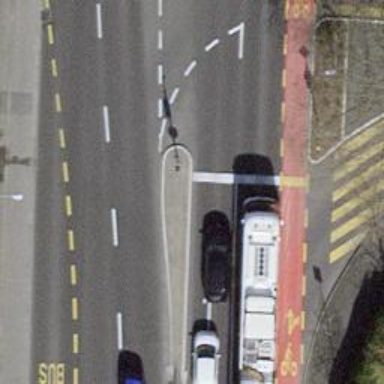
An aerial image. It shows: Road with traffic signals.